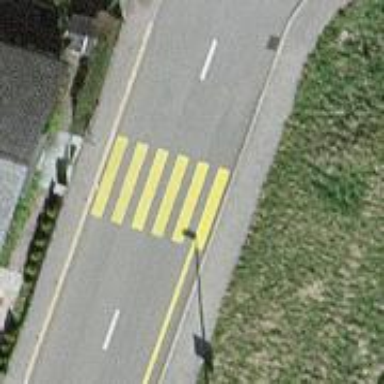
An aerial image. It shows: Uncontrolled zebra crossing on the road.